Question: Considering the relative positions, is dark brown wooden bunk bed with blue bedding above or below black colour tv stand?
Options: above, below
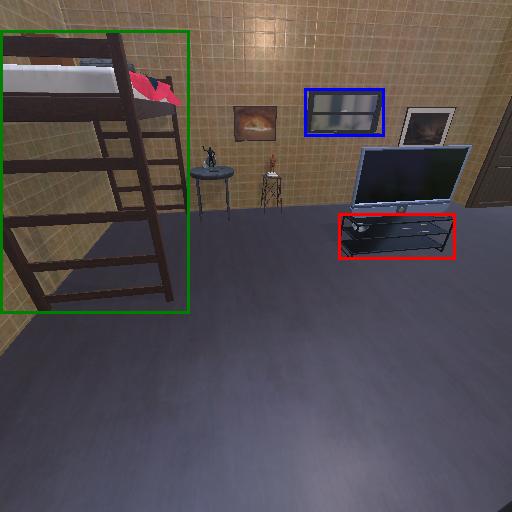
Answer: above